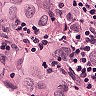
Metastatic tissue present: yes